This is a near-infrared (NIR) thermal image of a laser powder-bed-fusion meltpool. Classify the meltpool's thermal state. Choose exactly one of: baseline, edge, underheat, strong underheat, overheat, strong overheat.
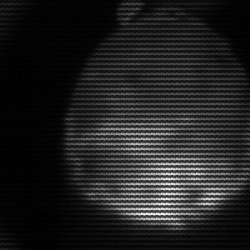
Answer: edge